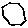
Label: hexagon